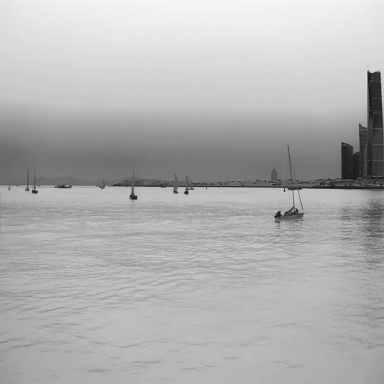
There are 12 objects shown in the infrared image, including three canoes, eight sailboats, and a container_ship.